Question: Total rewards?
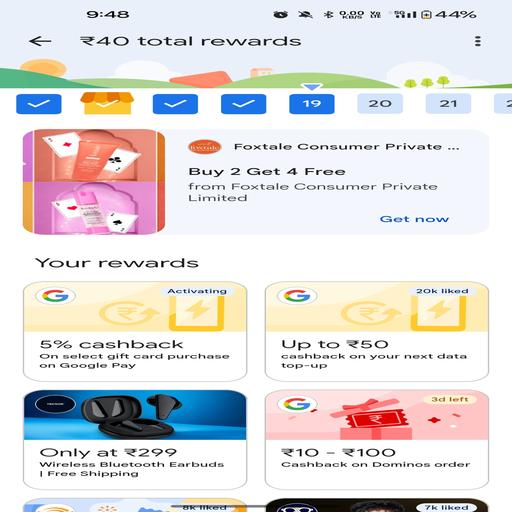
Answer: 40